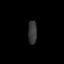
Tissue: lung
Cell type: Myeloid cells
Senescence score: 0.2332
Nuclear area (px): 207
Mean DAPI intensity: 54.29